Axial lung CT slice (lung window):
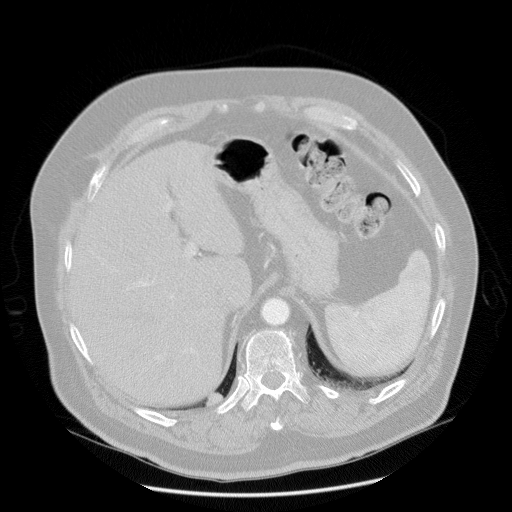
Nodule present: no